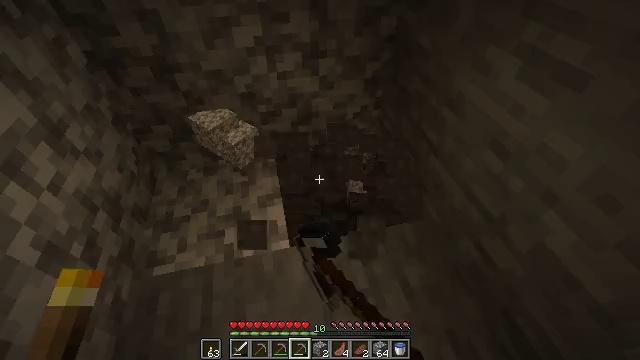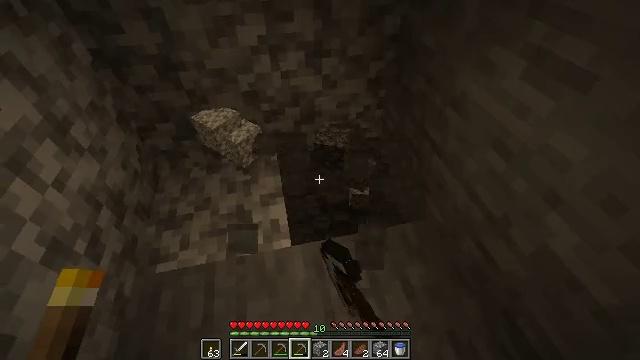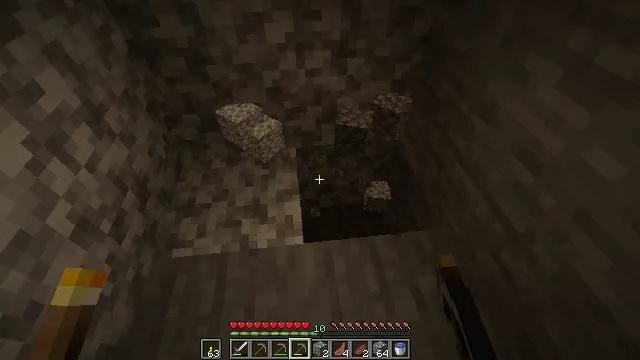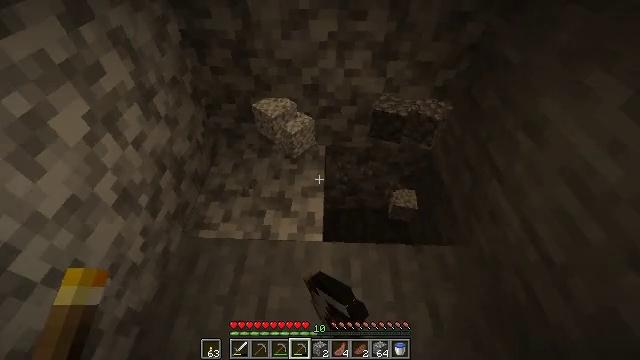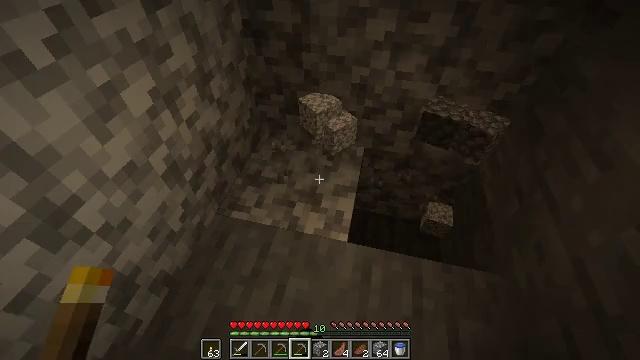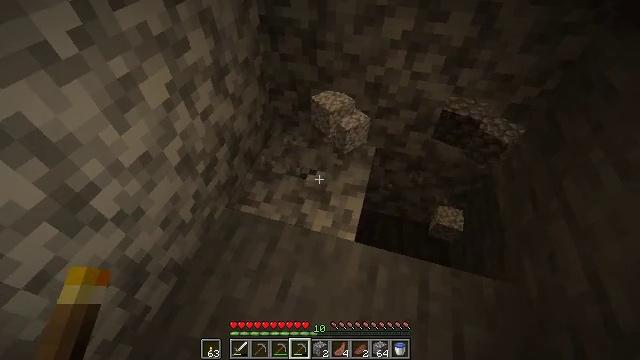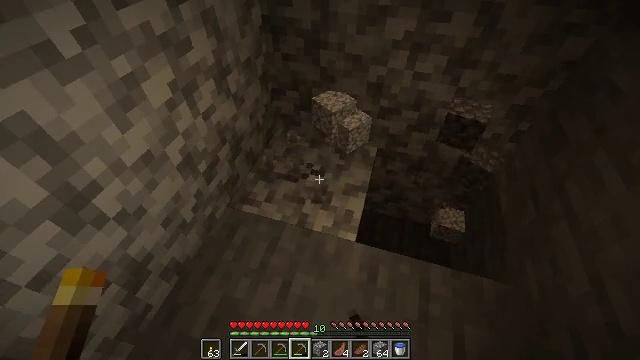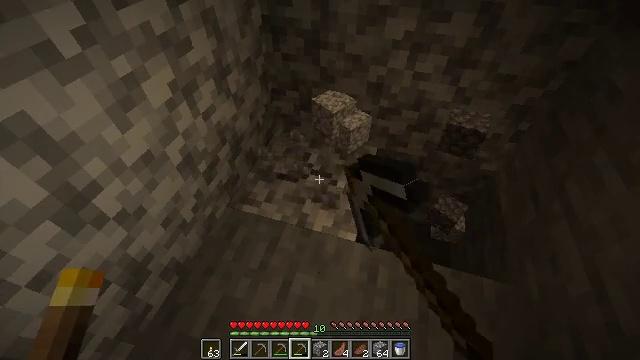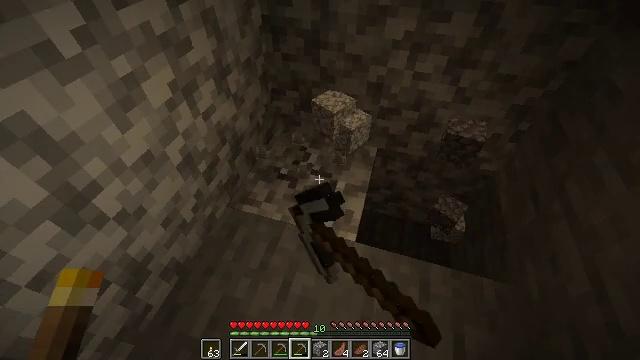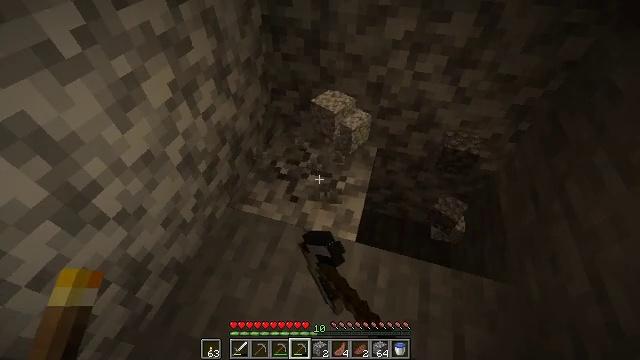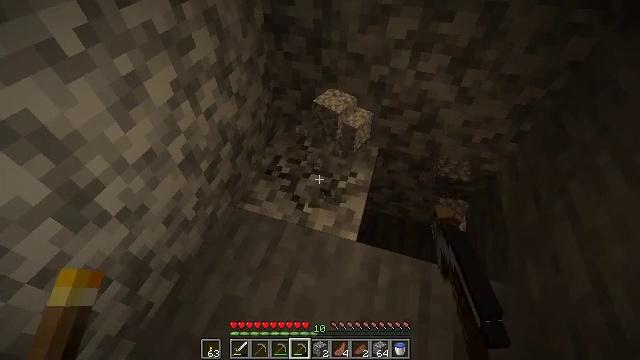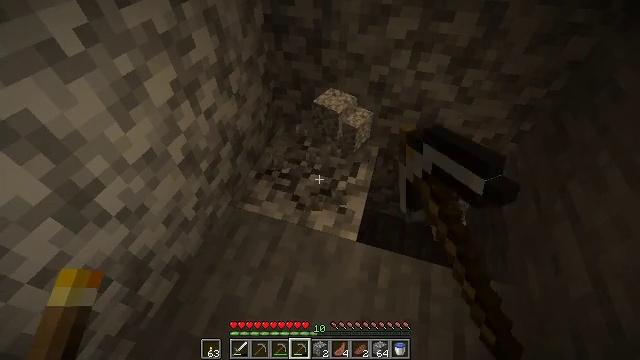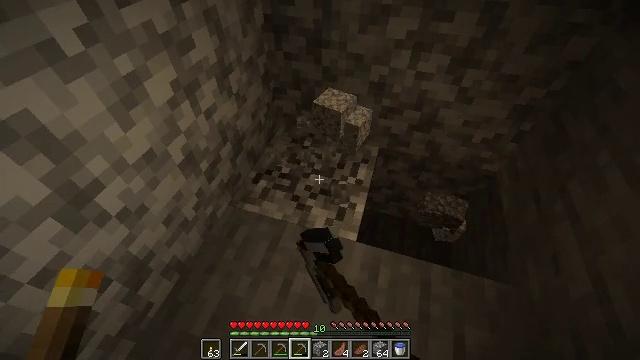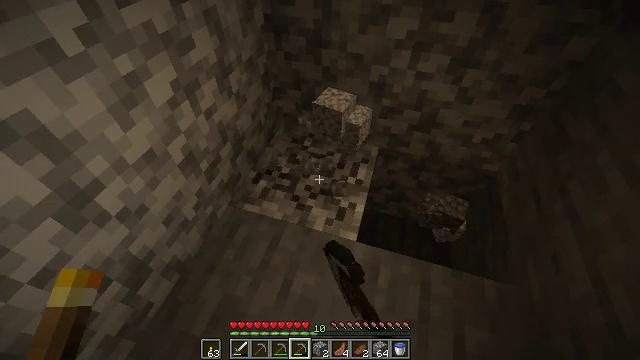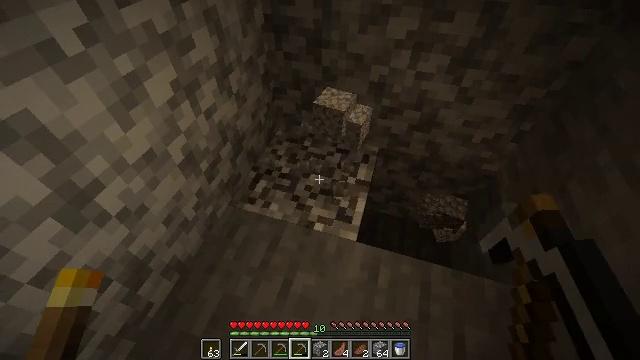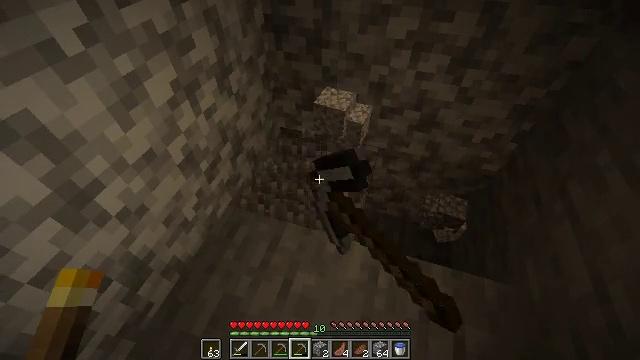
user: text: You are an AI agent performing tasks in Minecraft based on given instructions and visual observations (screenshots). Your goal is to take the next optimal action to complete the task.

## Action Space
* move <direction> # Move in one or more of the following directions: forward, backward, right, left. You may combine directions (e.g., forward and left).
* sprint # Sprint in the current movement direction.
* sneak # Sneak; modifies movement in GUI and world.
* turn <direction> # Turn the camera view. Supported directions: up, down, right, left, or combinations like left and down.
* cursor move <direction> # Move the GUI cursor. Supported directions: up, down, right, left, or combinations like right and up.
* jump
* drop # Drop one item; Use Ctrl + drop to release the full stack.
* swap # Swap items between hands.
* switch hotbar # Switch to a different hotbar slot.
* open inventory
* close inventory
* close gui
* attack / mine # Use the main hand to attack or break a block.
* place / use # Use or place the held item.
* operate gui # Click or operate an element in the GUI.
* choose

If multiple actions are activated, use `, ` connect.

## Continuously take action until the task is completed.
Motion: motion action
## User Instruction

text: Mine the diorite underground.
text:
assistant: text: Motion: attack / mine
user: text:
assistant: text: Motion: turn left, attack / mine
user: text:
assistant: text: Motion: turn left, attack / mine
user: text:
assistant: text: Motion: turn left, attack / mine
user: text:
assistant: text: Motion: turn left, attack / mine
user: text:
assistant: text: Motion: attack / mine
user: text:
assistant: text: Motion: attack / mine
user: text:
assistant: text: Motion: attack / mine
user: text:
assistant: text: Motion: attack / mine
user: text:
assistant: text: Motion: attack / mine
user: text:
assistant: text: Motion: attack / mine
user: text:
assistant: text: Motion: attack / mine
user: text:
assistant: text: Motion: attack / mine
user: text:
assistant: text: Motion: attack / mine
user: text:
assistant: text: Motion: attack / mine
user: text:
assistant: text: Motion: attack / mine
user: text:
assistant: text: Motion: attack / mine
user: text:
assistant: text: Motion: attack / mine
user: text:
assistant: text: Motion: attack / mine
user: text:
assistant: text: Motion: attack / mine